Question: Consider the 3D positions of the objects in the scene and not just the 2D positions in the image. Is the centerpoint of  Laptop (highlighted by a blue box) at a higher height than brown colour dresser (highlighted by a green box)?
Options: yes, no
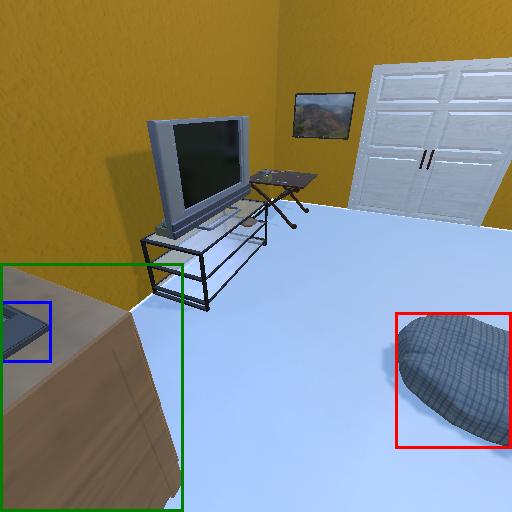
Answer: yes